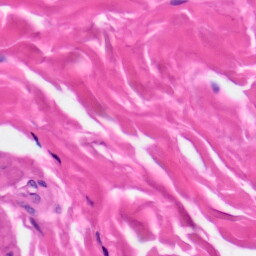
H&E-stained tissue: Skin